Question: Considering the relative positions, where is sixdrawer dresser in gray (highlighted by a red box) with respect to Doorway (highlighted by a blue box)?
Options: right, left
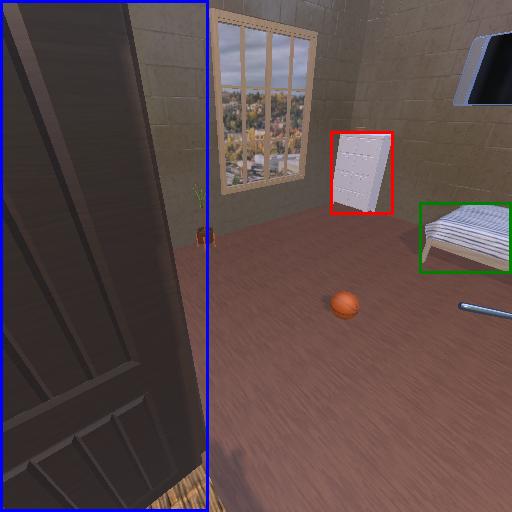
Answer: right